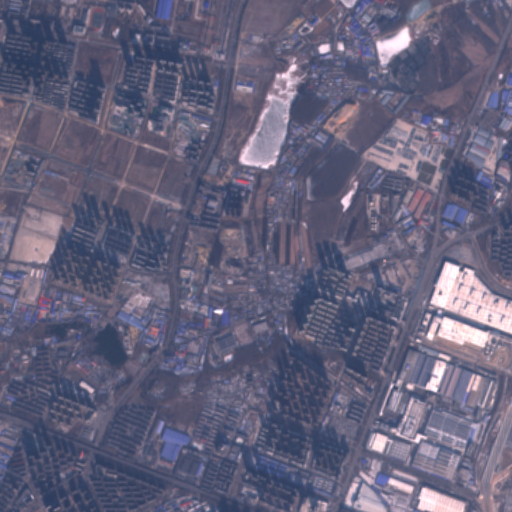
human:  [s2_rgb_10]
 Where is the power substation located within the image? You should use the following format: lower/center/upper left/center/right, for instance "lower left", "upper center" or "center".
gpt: The power substation is located in the upper right of the image.
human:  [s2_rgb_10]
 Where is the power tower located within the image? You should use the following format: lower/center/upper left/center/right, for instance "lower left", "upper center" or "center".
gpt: The power tower is located in the lower right of the image.
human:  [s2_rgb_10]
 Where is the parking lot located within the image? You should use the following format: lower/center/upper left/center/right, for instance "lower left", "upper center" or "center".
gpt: There is no parking lot in the image.